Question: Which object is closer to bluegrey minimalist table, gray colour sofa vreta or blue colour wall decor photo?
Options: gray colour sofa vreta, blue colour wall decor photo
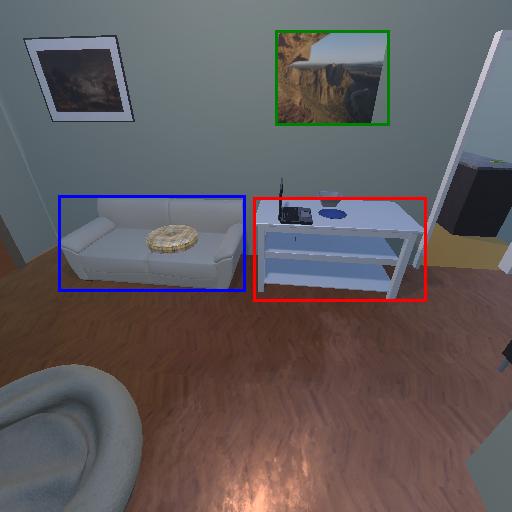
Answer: gray colour sofa vreta